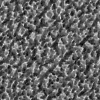
Atmospheric dust classification: not_dusty